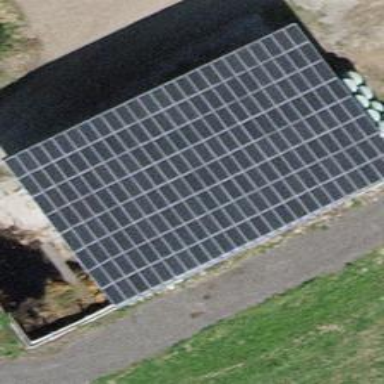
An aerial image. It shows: Solar photovoltaic panel generator producing electricity in small installation.